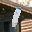
Label: 1